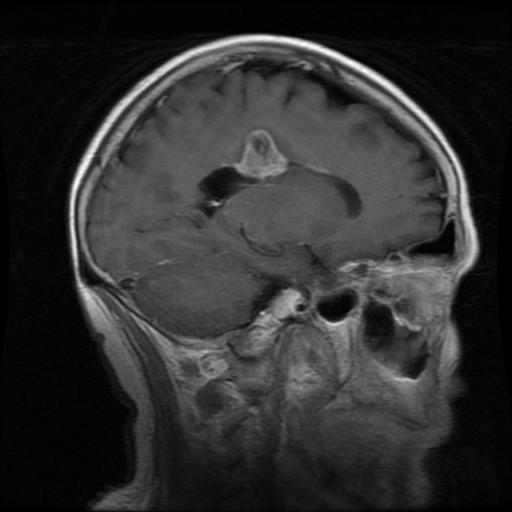
Label: glioma